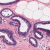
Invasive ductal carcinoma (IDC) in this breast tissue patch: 0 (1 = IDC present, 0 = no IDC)